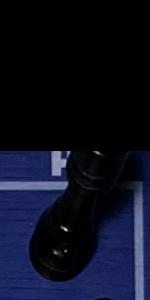
Label: Rook_Black